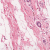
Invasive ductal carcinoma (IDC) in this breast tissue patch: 0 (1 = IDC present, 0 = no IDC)